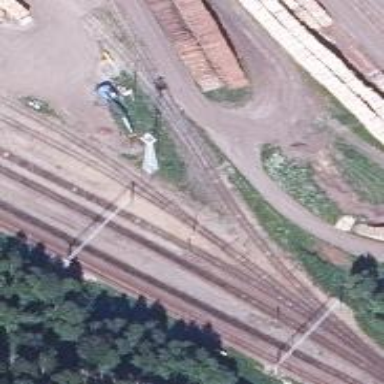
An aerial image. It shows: Railway siding for service.